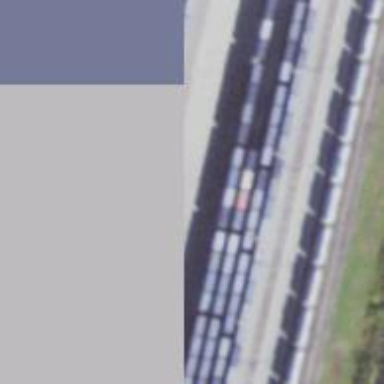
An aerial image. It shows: Railway yard used for servicing trains.